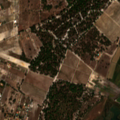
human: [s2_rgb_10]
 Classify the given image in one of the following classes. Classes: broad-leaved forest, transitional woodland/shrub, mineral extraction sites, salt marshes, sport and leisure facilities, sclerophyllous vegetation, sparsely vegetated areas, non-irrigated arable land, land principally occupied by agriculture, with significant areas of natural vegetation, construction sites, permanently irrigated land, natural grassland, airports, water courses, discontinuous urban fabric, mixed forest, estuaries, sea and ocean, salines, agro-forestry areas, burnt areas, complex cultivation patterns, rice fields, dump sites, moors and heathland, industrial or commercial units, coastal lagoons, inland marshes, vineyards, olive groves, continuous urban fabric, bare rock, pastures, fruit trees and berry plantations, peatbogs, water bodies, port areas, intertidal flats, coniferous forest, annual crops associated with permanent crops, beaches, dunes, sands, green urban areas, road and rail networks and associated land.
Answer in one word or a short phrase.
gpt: discontinuous urban fabric, rice fields, vineyards, complex cultivation patterns, broad-leaved forest, mixed forest, salt marshes, salines